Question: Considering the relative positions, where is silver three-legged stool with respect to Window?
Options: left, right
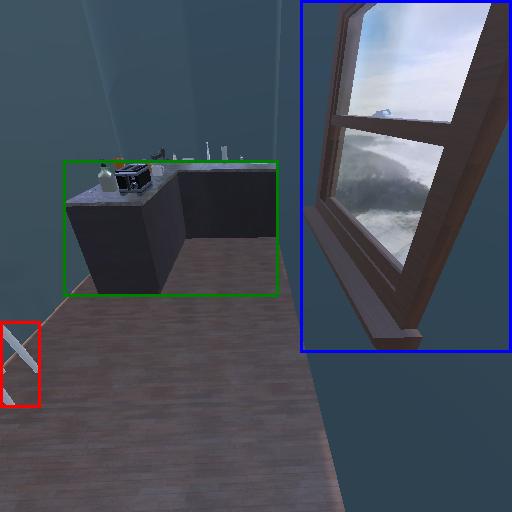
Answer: left